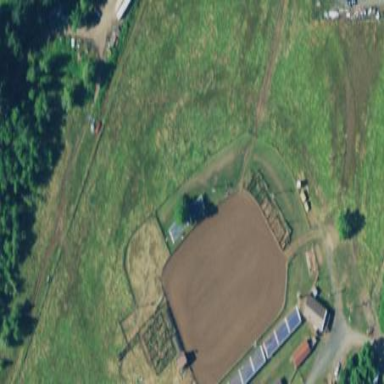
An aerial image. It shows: Equestrian pitch for leisure land use.